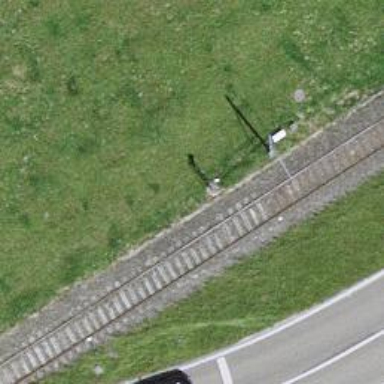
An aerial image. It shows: Single-track electrified railway with contact line.